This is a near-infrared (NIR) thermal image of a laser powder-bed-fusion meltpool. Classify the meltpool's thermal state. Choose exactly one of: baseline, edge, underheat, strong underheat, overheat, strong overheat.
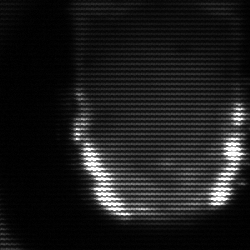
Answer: baseline